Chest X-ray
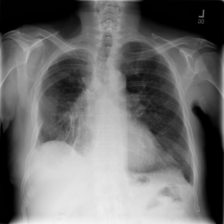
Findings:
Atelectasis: negative
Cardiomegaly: negative
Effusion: positive
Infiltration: negative
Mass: negative
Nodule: negative
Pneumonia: negative
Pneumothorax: negative
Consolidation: negative
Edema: negative
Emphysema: negative
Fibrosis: negative
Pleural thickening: negative
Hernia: negative